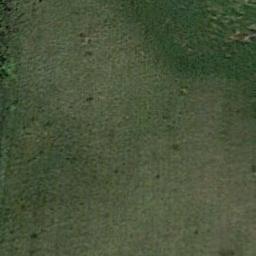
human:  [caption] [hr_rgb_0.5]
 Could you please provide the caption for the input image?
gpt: The meadow is dense but uneven .

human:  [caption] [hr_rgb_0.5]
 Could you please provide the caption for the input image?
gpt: This meadow has different sparsity in different places .

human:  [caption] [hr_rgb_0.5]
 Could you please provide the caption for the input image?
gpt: The entire image is dominated by grass .

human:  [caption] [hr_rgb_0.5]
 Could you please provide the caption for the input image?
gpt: A large dark green and light green mixed grass .

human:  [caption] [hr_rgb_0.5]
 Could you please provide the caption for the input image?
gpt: A smooth green meadow with green grass .